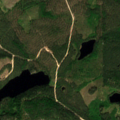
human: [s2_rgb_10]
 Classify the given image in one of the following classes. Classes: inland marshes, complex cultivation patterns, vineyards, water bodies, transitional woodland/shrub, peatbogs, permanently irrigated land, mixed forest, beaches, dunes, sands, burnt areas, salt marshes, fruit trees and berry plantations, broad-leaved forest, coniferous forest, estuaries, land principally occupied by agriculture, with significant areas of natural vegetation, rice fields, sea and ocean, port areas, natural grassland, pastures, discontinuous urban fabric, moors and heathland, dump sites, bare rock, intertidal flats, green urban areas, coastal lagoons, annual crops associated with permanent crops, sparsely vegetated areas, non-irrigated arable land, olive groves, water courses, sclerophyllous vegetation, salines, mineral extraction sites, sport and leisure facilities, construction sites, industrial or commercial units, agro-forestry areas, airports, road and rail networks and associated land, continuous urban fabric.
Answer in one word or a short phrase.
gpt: coniferous forest, mixed forest, transitional woodland/shrub, water bodies